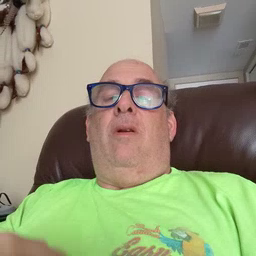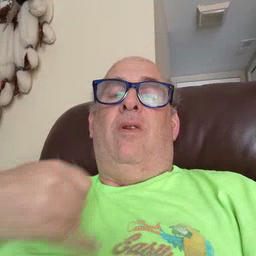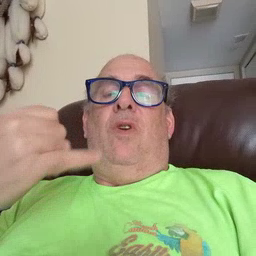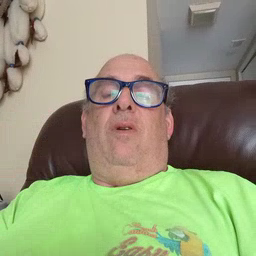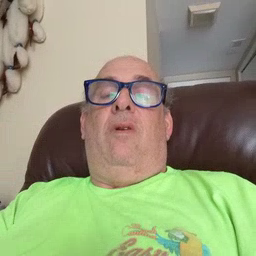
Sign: jacket